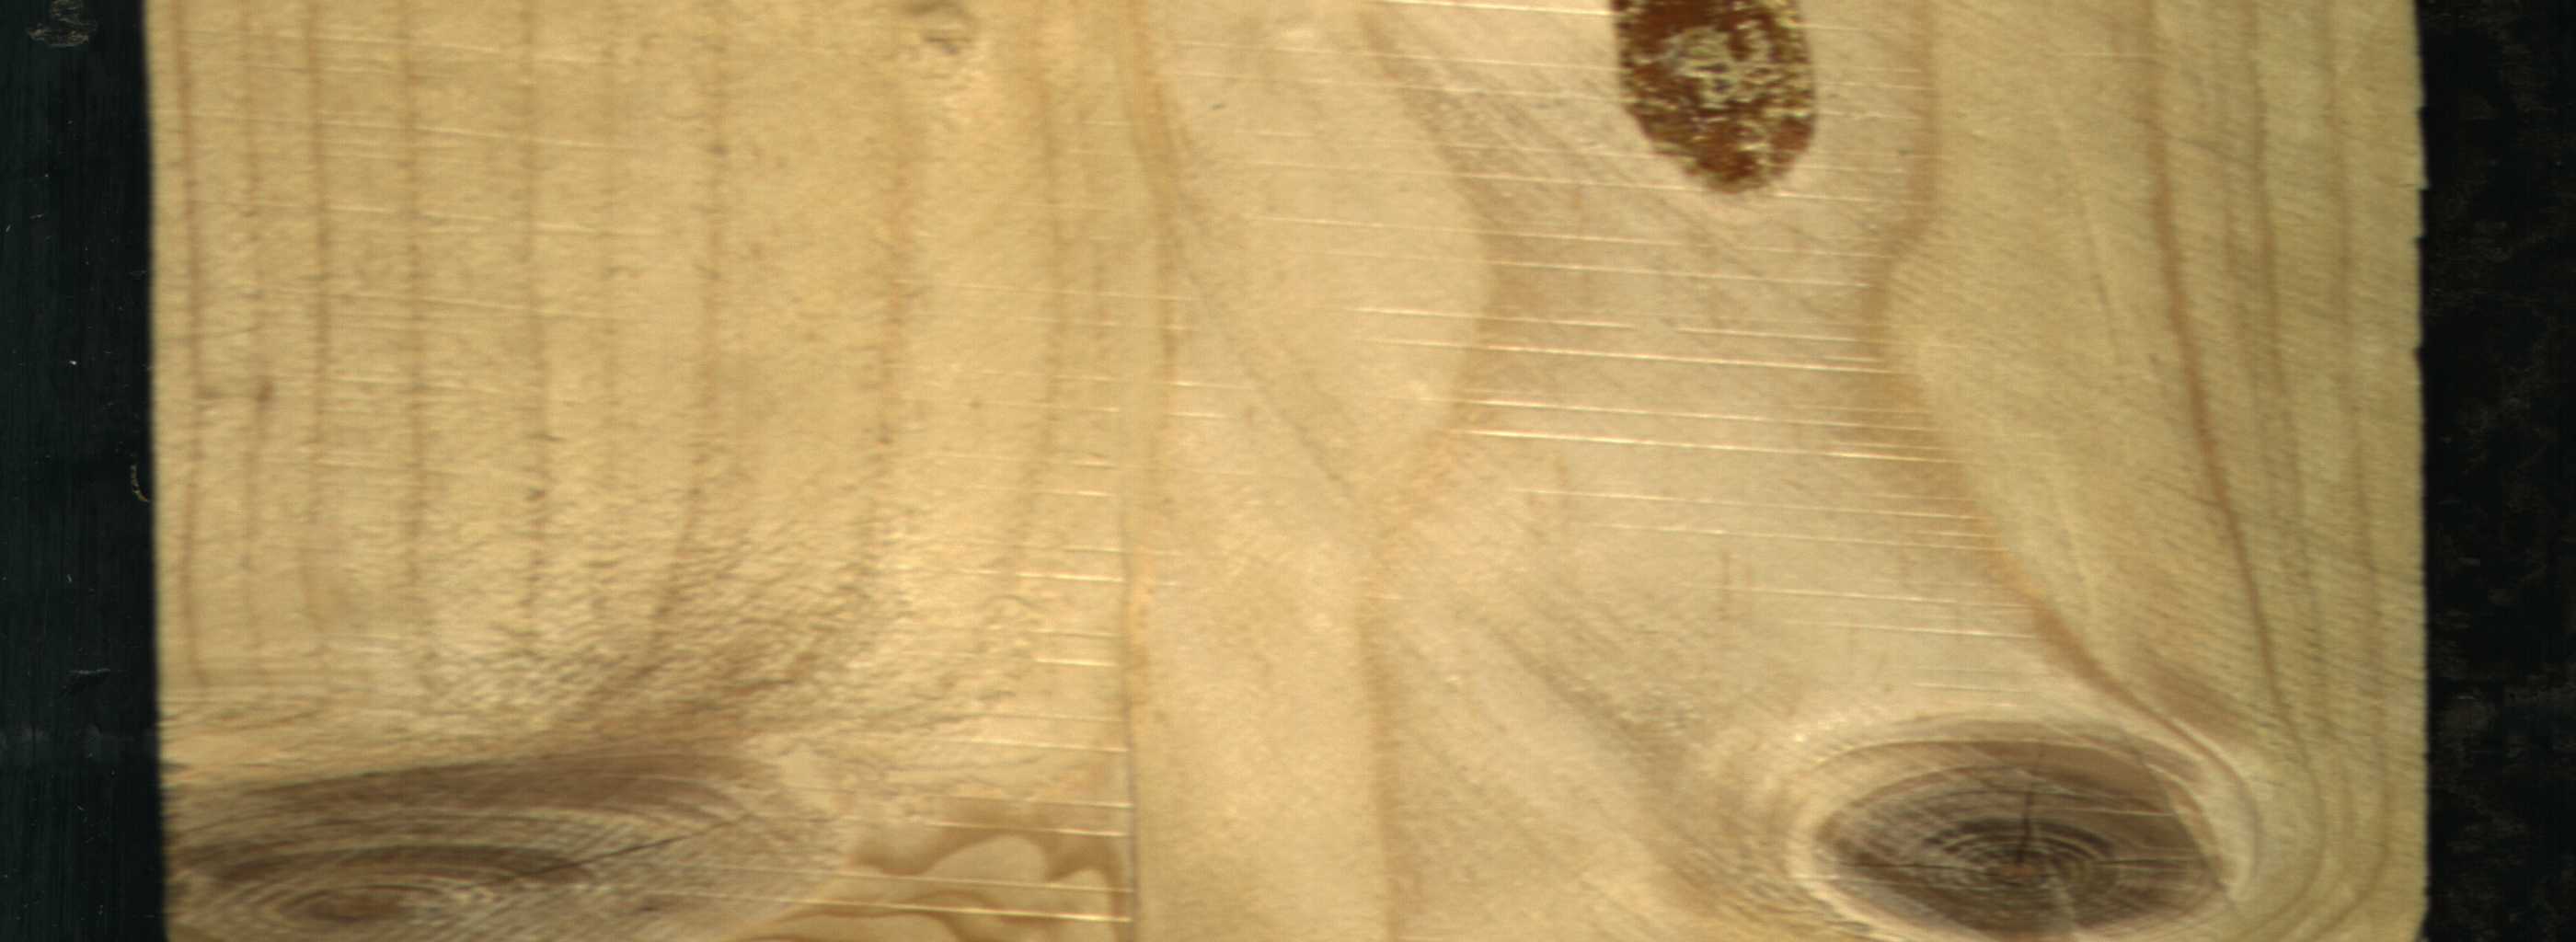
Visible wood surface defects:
resin
knot_with_crack
knot_with_crack